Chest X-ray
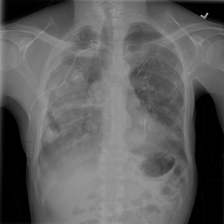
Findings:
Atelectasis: negative
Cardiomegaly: negative
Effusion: negative
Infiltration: negative
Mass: negative
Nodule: negative
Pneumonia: negative
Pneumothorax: negative
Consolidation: negative
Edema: negative
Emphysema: negative
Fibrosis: negative
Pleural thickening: negative
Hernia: negative